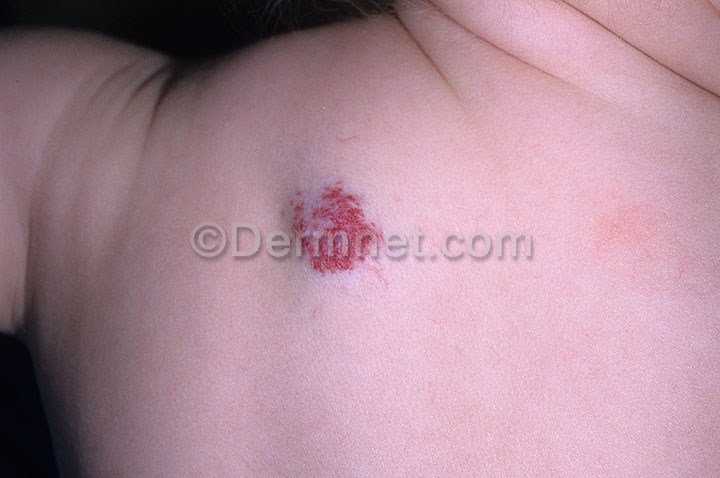
Disease: Vascular Tumors